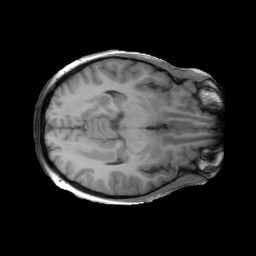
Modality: T1w
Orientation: axial
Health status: ill
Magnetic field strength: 3 T